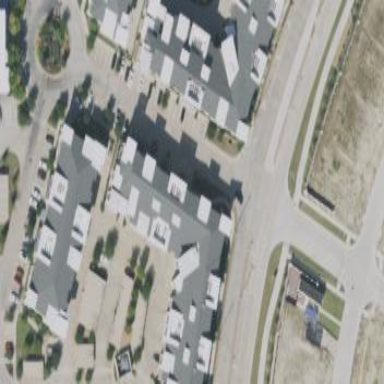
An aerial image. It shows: Hipped roof on apartment building.